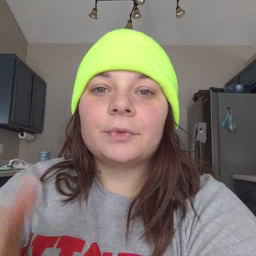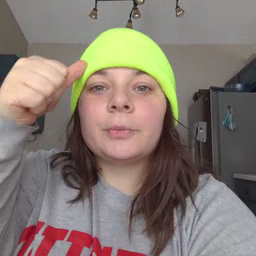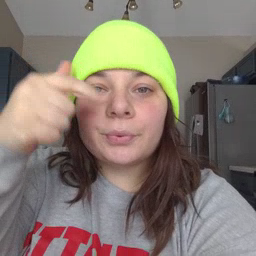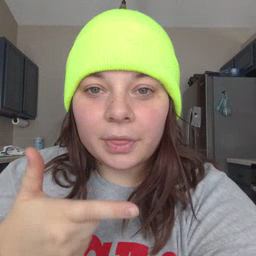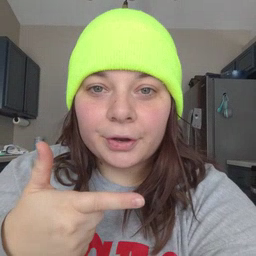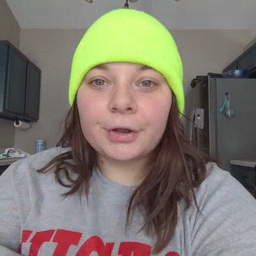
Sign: brother